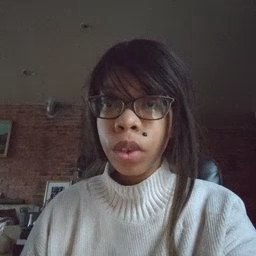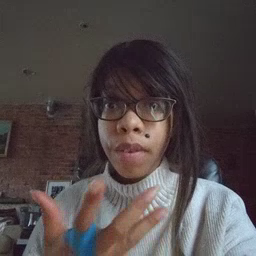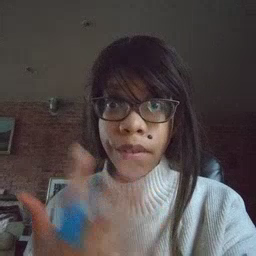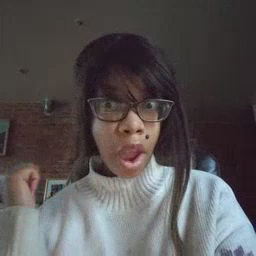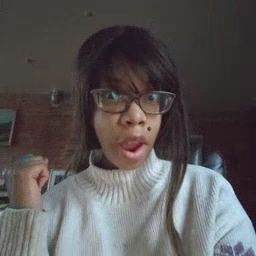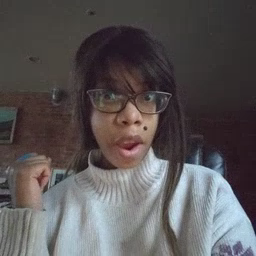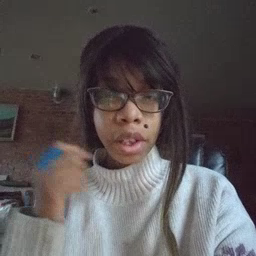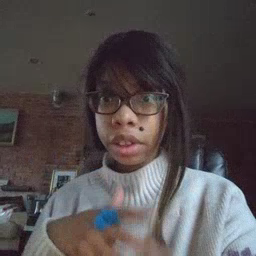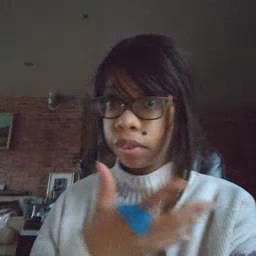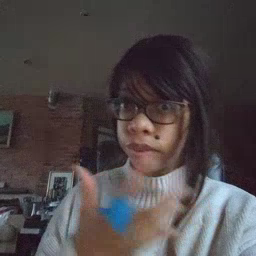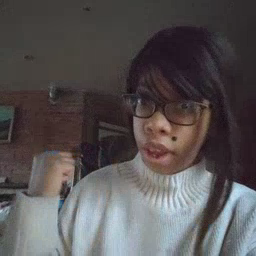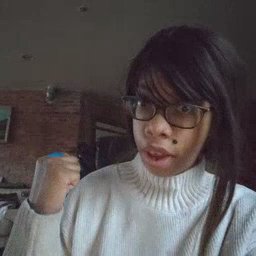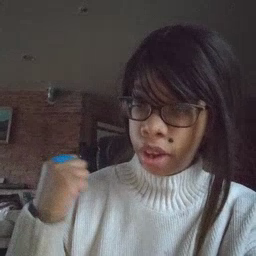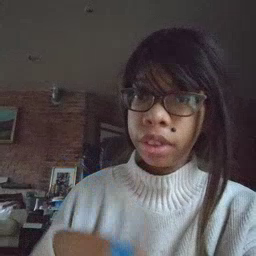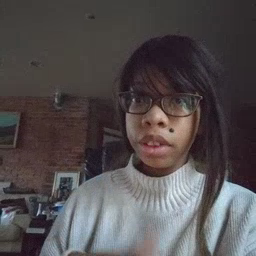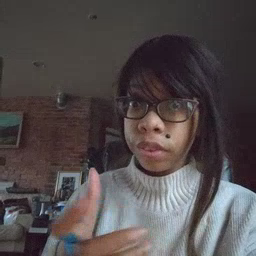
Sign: fast